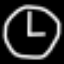
Label: clock